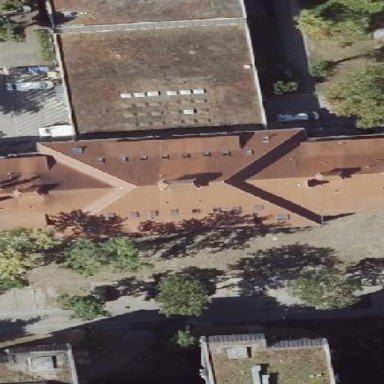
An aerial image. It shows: Hospital building with hipped roof.